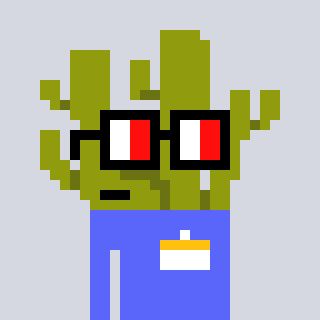
a pixel art character with square glasses with black frames and red eyes, a cactus-shaped head and a purple-colored body on a cool background